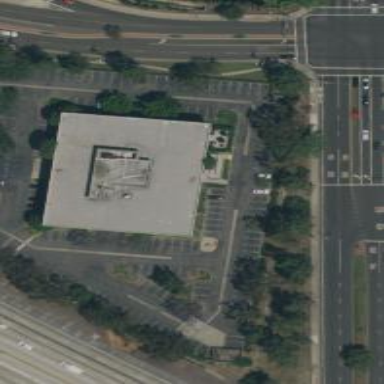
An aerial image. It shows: Commercial building.